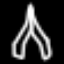
Label: The Eiffel Tower